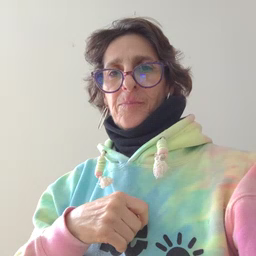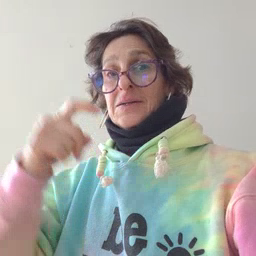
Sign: time